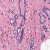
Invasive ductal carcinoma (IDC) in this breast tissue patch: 0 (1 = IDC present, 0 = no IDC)